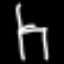
Label: chair